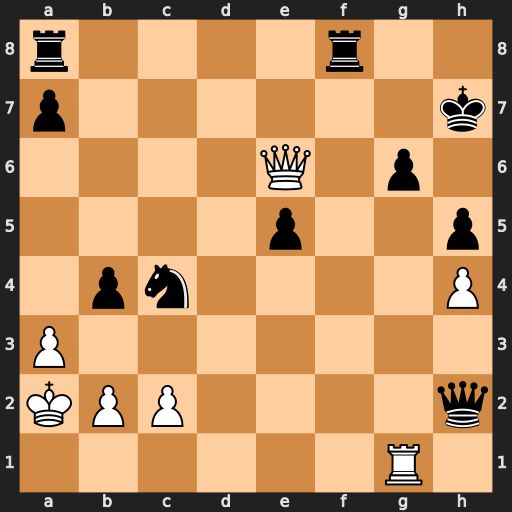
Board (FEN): r4r2/p6k/4Q1p1/4p2p/1pn4P/P7/KPP4q/6R1
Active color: w
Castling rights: -
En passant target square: -
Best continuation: Qxg6+ Kh8 Qxh5#